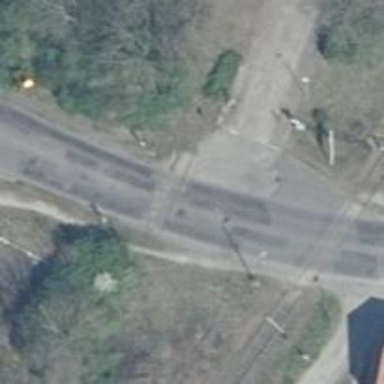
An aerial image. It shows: Secondary road with asphalt surface.